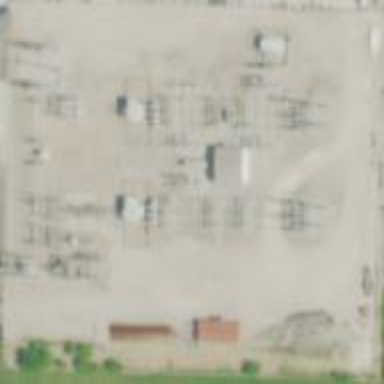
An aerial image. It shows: Distribution power substation secured by fence.